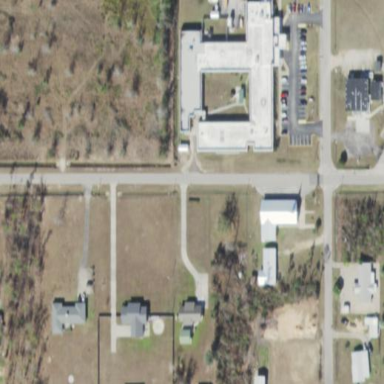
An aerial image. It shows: Hospital.